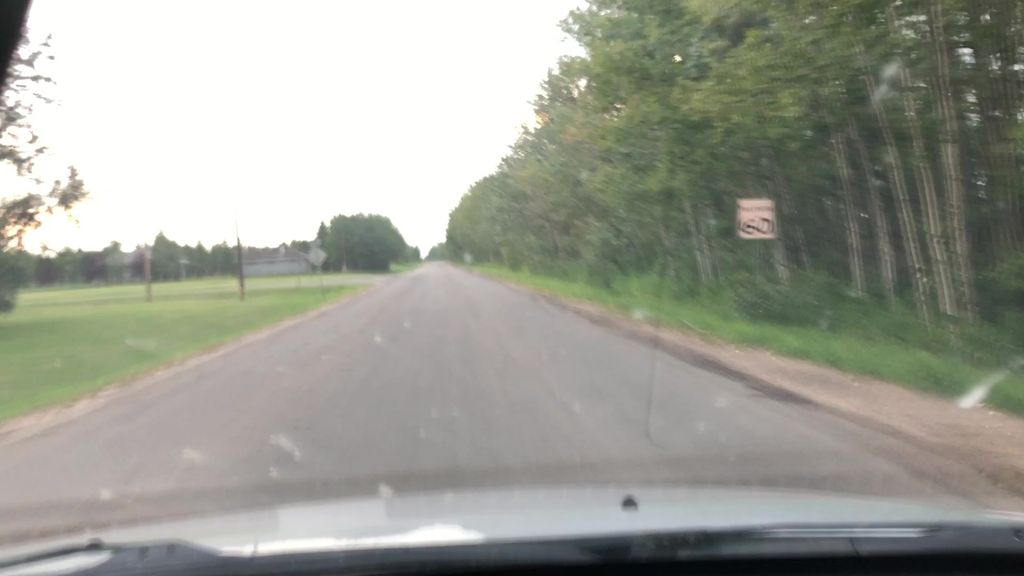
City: edmonton